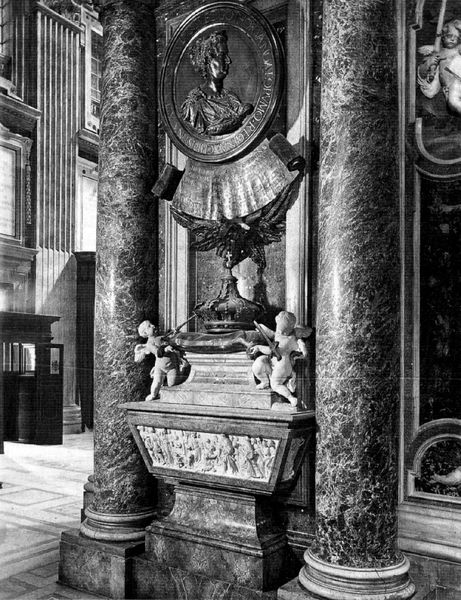
Titel: Denkmal für Christina di Svezia
Künstler: Jean-Baptiste d. J. Théodon
Standort: Rom, S. Pietro (EU - I - Latium)
Schlagwörter: adler, kopf, mann, fenster, licht, marmor, profil, säulen, alt, sockel, stein, tragen, bildnis, portrait, porträt, kirche, musik, brustbild, krone, kreis, rund, amphore, engel, skulptur, relief, schrift, kissen, inschrift, podest, foto, fotografie, medaillon, denkmal, schwarz-weiß, schwert, altar, kathedrale, grab, kanneluren, tempel, basis, putten, grabmal, basilika, lisenen, stele, umschrift, ehrenmal, epitaph, schriftband, reliquiar, kreus